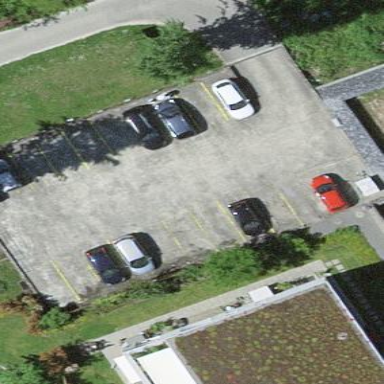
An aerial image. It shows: Multi-storey parking facility.